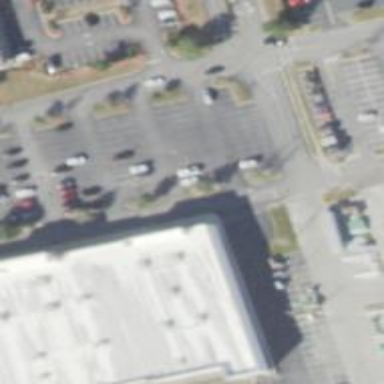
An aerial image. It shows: Parking space.